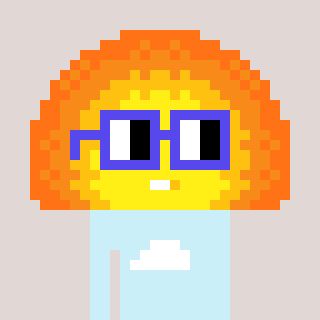
a pixel art character with square blue glasses, a sunset-shaped head and a cold-colored body on a warm background